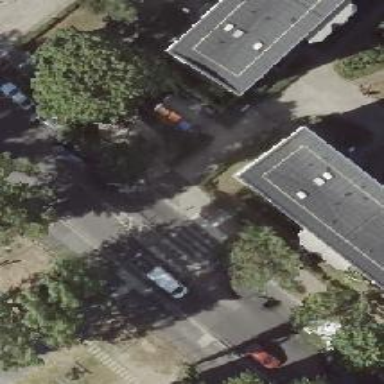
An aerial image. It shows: Marked footway crossing with zebra crossing. There is island present on the crossing.